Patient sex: M
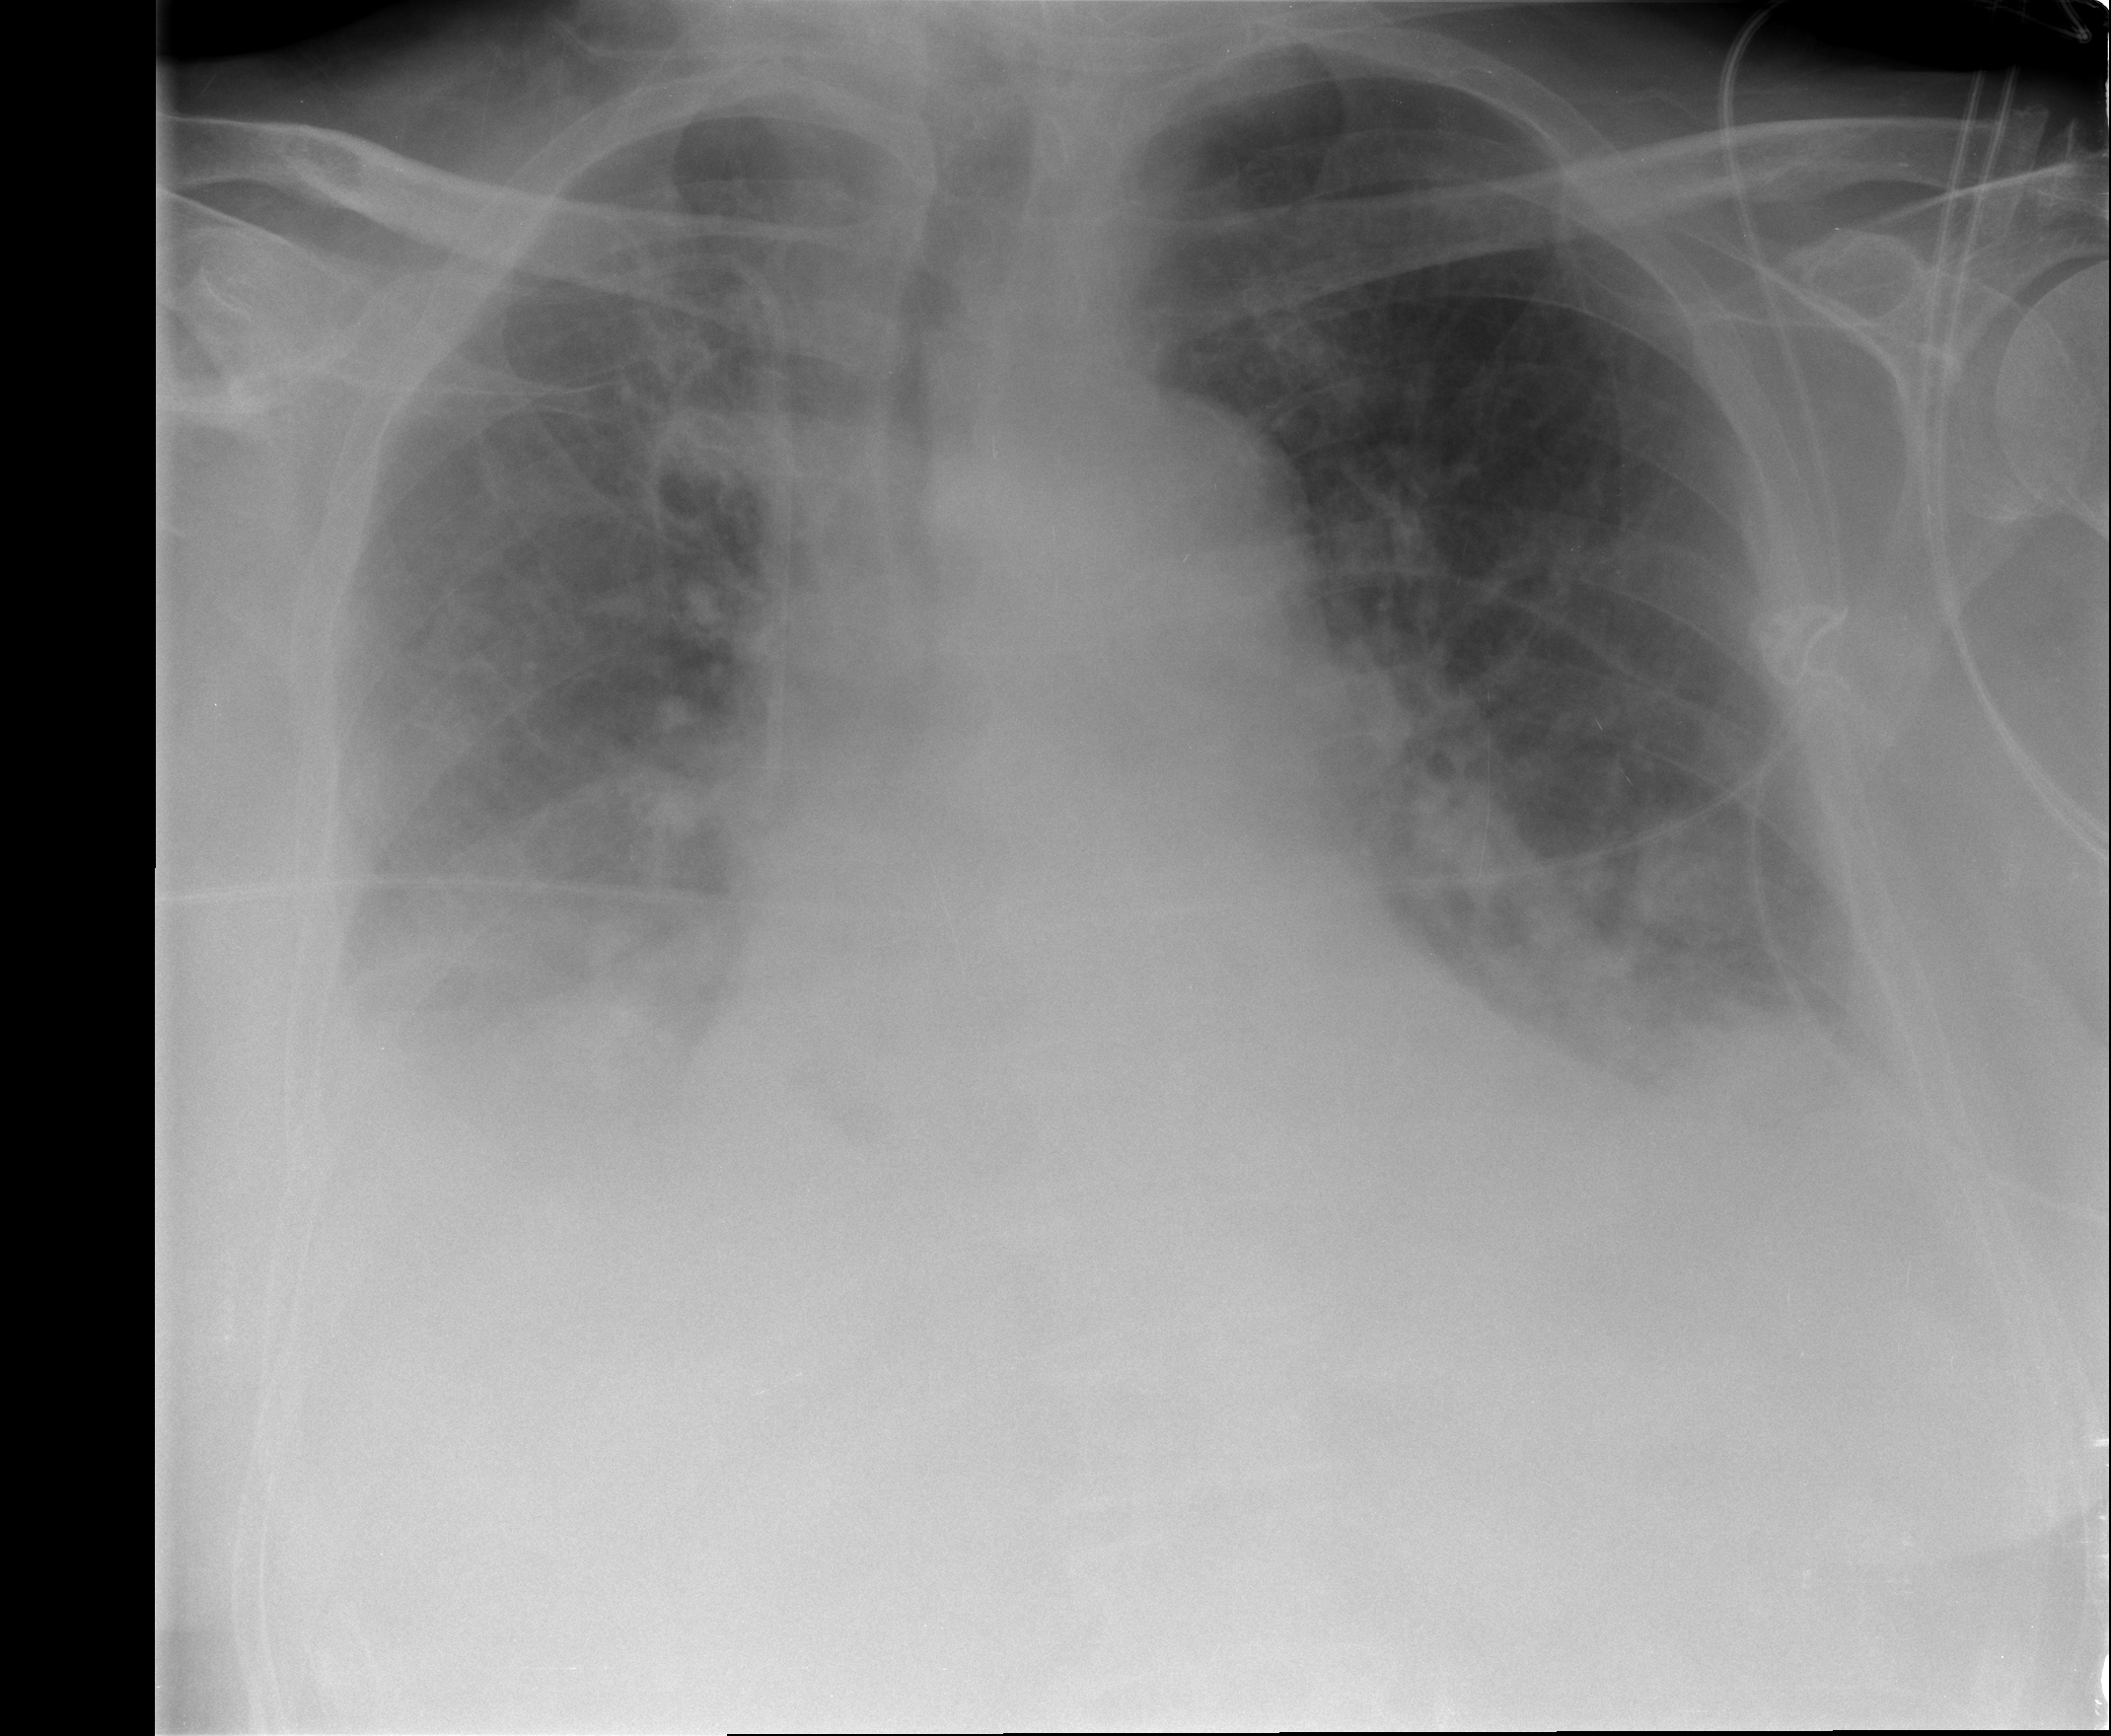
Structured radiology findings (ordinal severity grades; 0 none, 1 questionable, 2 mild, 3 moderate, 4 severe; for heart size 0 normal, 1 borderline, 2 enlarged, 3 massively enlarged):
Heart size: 0
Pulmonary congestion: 2
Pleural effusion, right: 2
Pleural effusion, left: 2
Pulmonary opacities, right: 2
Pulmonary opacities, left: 2
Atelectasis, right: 2
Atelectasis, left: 2